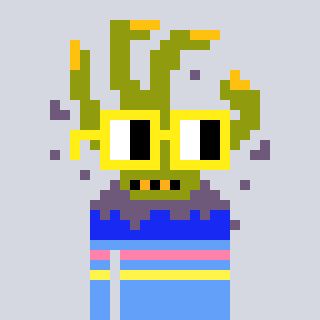
a pixel art character with square yellow glasses, a zombie-hand-shaped head and a blue-colored body on a cool background